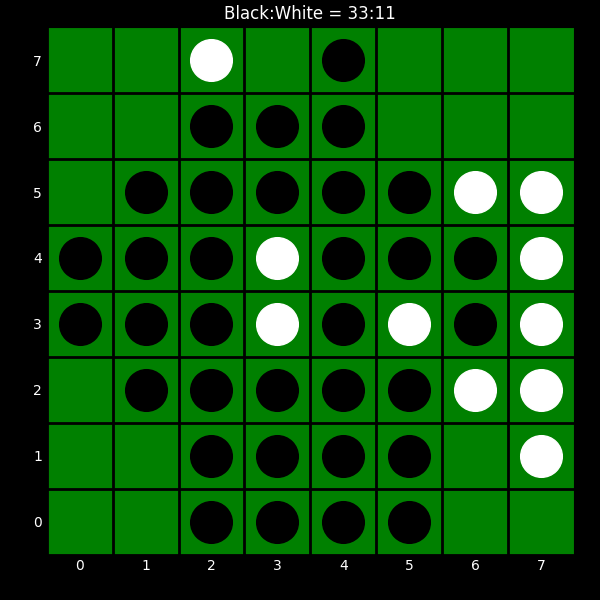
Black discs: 33
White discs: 11